Field crop: maize
Growth stage: 2
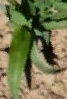
Species: maize